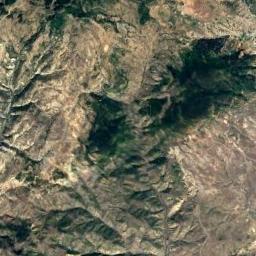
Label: mountain